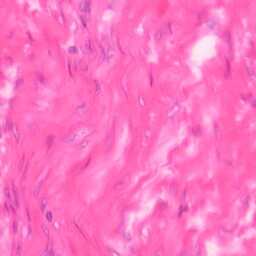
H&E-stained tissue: Colon